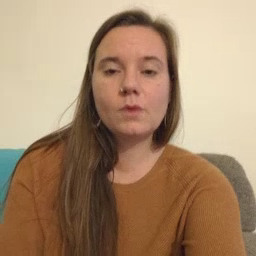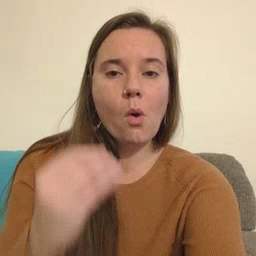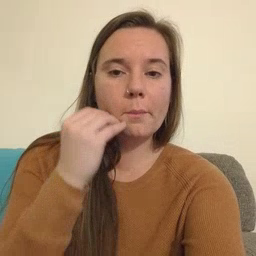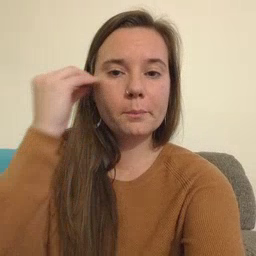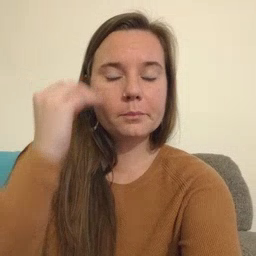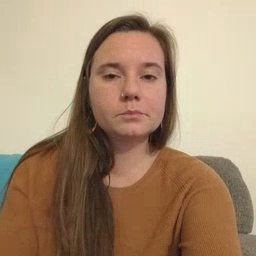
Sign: home